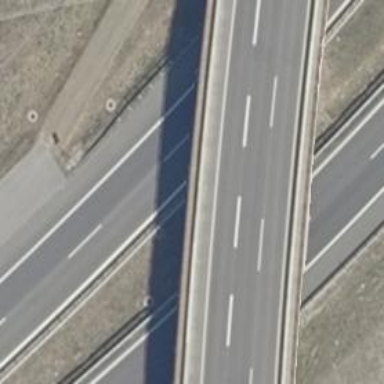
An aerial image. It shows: Asphalt motorway.